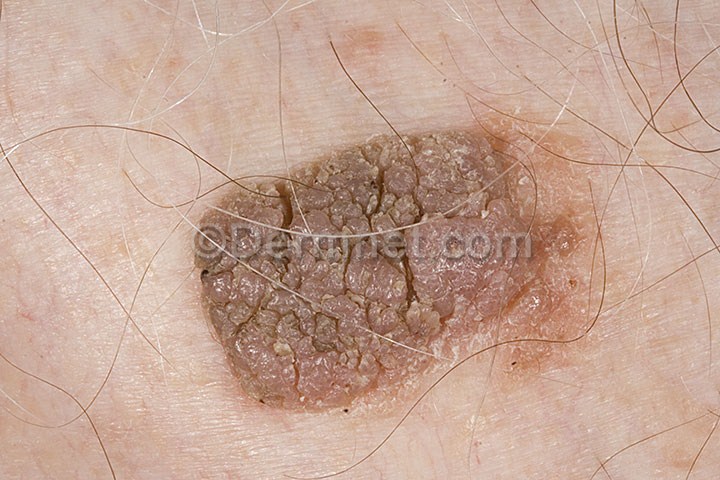
Disease: Seborrheic Keratoses and other Benign Tumors